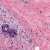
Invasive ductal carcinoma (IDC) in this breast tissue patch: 0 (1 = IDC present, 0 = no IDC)